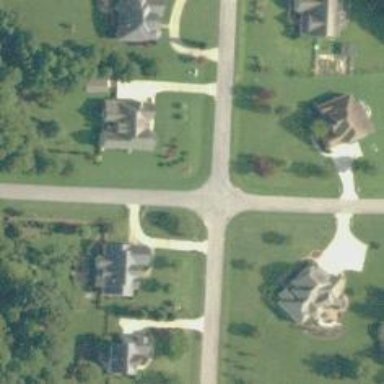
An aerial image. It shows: Residential road.